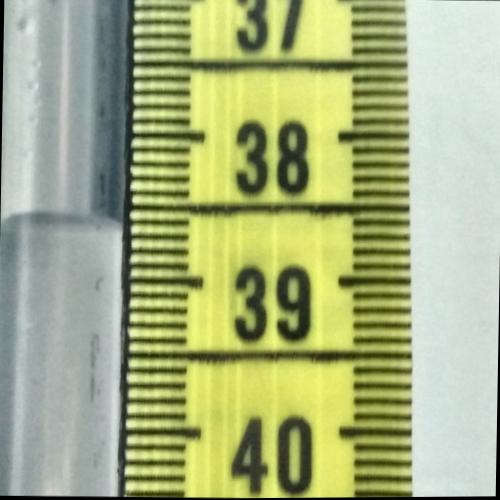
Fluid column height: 38.6 cm